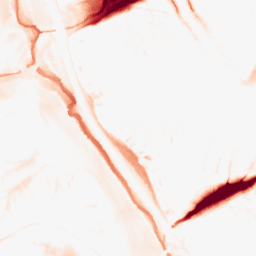
Category: morphological
Decomposition family: tophat
Decomposition parameters: size: 20
mode: black
Upsampling method: bspline
Upsampling parameters: scale: 4
Upsampling scale: 4